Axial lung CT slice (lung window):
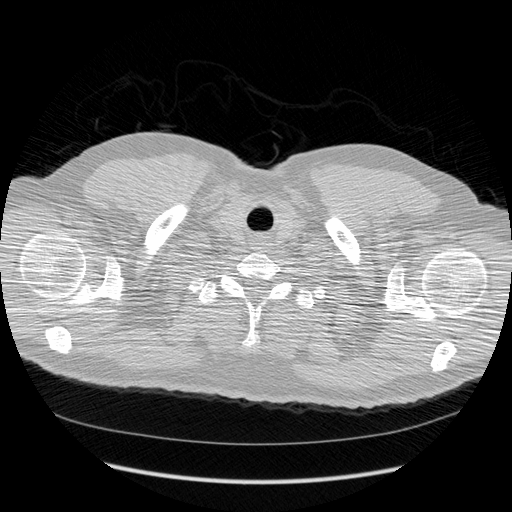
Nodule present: no